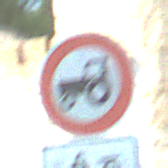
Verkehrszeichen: VerbotKraftfahrzeugeZuegeNichtSchneller25
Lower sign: EinspurigeFahrzeugeFrei2
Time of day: MorningAfternoon
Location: Outdoor (Urban)
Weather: PartlyCloudy
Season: NotSpecified
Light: Natural